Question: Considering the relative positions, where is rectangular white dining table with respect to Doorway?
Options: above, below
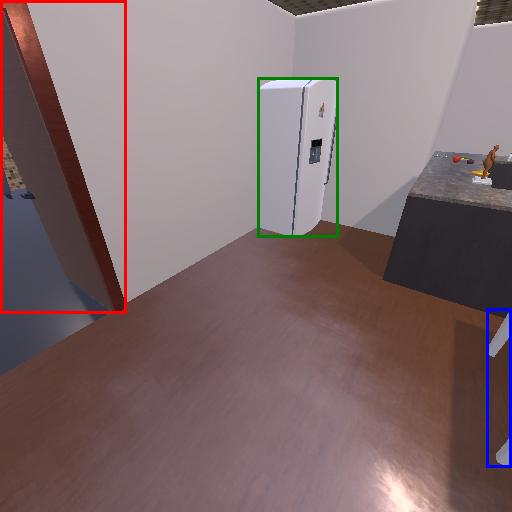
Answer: above